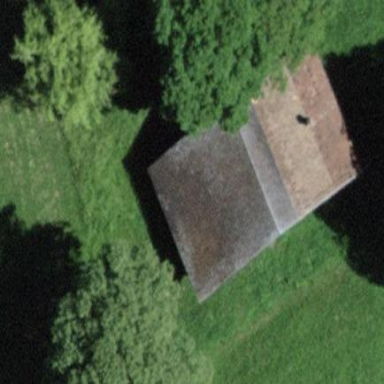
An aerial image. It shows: Rural barn.